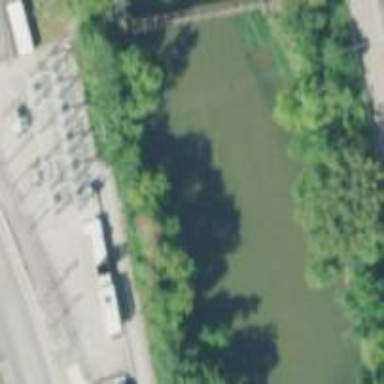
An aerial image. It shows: Power substation.